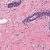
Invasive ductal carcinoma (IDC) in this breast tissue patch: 0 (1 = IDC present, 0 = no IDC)